Question: I d like to parse an .obj file. My parser is working good, but my displaying is not good.
Obj file is <URL>
my code is:
'''
public ObjModelParser parse() {
long startTime = System.currentTimeMillis();
InputStream fileIn = resources.openRawResource(resourceID);
BufferedReader buffer = new BufferedReader(new InputStreamReader(fileIn));
String line="";
Log.e("model loader", "Start parsing object " + resourceID);
try {
while ((line = buffer.readLine()) != null) {
StringTokenizer parts = new StringTokenizer(line, " ");
int numTokens = parts.countTokens();
if (numTokens == 0) continue;
String part = parts.nextToken();
if (part.equals(VERTEX)) {
Log.e("v ", line);
vertices.add(Float.parseFloat(parts.nextToken()));
vertices.add(Float.parseFloat(parts.nextToken()));
vertices.add(Float.parseFloat(parts.nextToken()));
....
'''
and my displaying code is:
draw that model with 'TRIANGLE_STRIP' and gl.'glDrawArrays(rendermode, 0, coords.length/dimension);'

What is the mistake here?
edited: <URL> to show what is my good coords from my program for a cube, and what is from .obj file, that never show
Thanks, Leslie
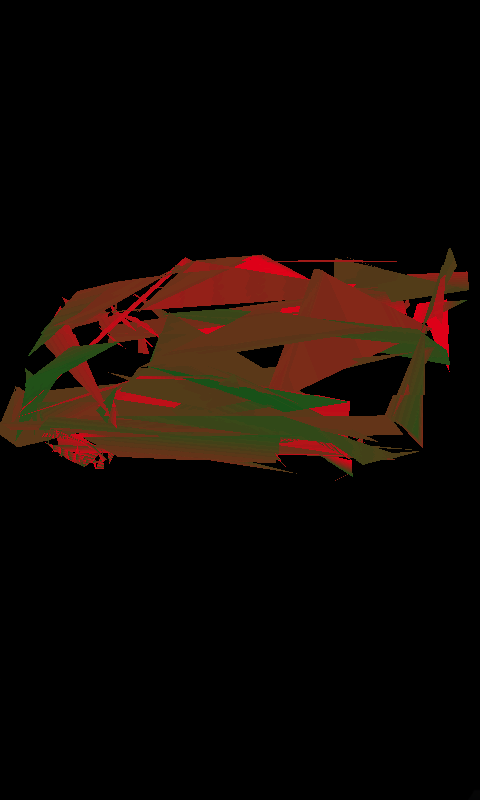
Answer: You are trying to draw using TRIANGLE_STRIP instead of TRIANGLES, did you do the work and put the necessary degenerate triangles for STRIP to work ?
If you did put in those degenerate triangles I would bet a problem there, could we look at the data output from your parser ? say just the first 10 triangles...
If you didn't create the degenerate triangles or don't know what that is just change the draw from TRIANGLE_STRIP to TRIANGLES, also using a triangle strip with a model like this limits some trick you can make with the normals, to produce better looking graphics. (if your going with simple or cartoony look ignore this part).